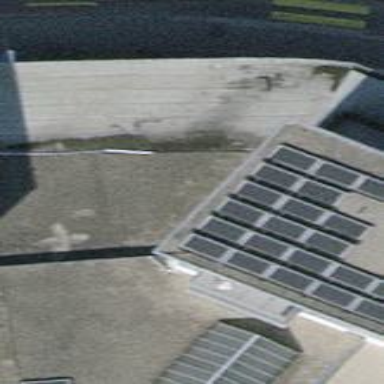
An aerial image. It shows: Building with flat roof.